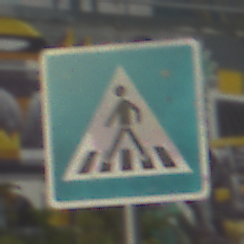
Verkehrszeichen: FussgaengerueberwegRechts
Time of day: MorningAfternoon
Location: Outdoor (Urban)
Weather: PartlyCloudy
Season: NotSpecified
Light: Natural